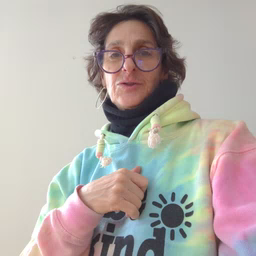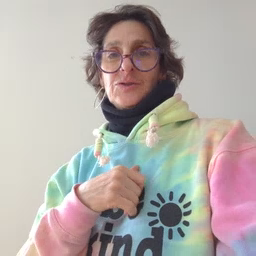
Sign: sleep